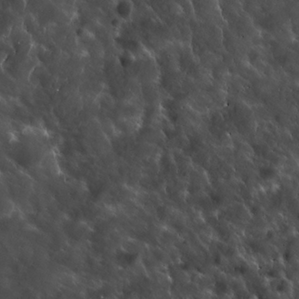
Label: non_frost